Interaction volume radius: 5 \u00c5
Interaction volume height: 15 \u00c5
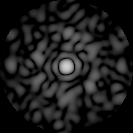
Disorder parameter: 0.8661